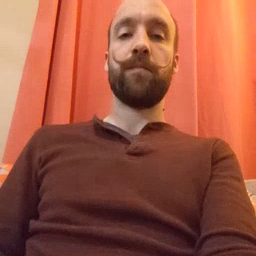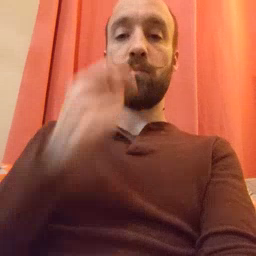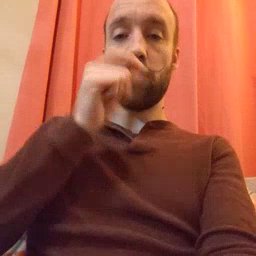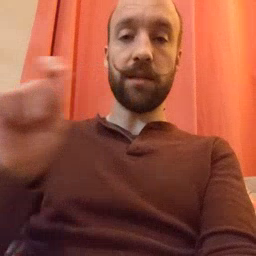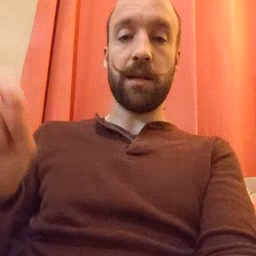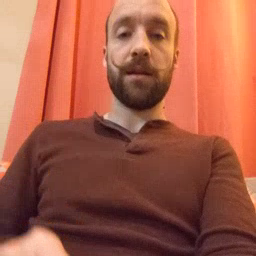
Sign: pencil